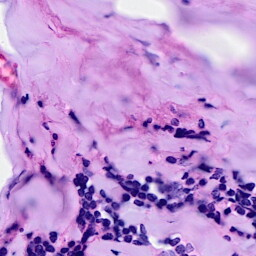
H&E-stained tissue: Breast